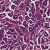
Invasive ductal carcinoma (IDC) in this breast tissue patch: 1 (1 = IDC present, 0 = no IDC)